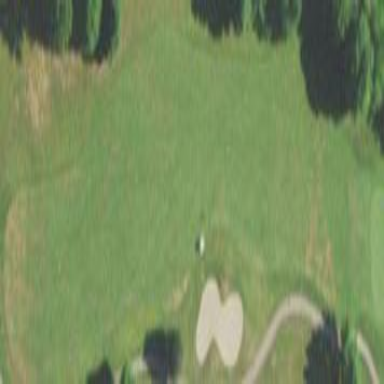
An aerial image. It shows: Golf fairway surrounded by grass.